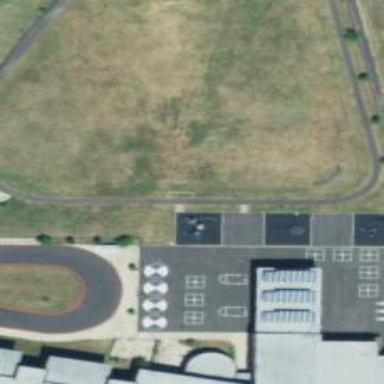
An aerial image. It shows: Schoolyard designated as leisure land.